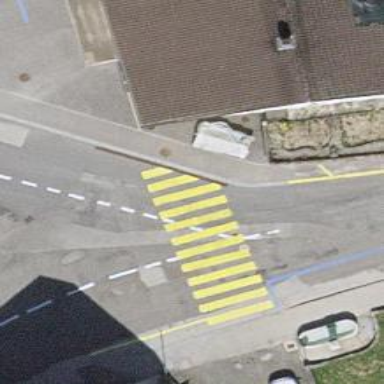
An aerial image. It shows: Zebra crossing on the road.